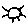
Label: sun